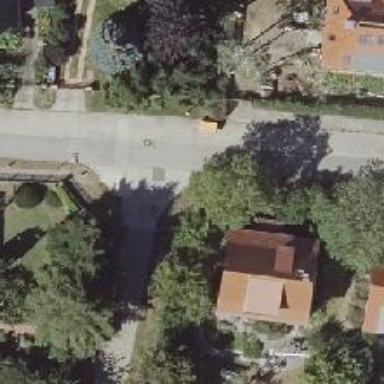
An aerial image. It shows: Residential concrete road with sidewalks on both sides.